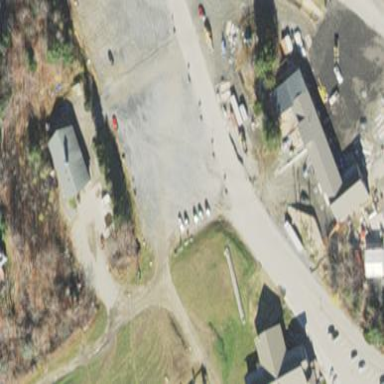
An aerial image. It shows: Unpaved surface parking area.